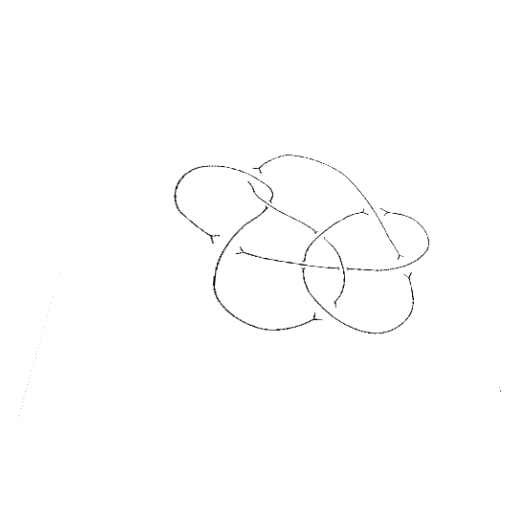
Crossing number: 9